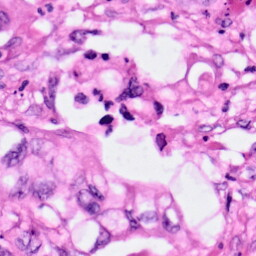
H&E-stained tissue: Pancreatic